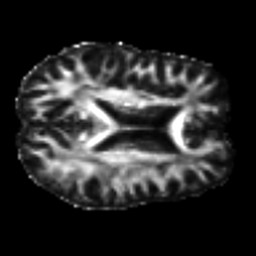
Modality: FA
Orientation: axial
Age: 48
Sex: male
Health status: ill
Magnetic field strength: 3 T
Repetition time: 9 s
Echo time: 0.093 s